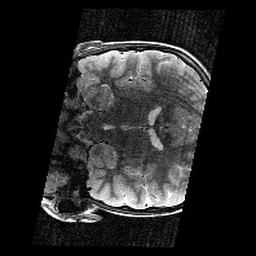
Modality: T2w
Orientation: coronal
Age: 11
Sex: male
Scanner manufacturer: siemens
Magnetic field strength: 3 T
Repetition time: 9.23 s
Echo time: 0.067 s